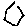
Label: hexagon